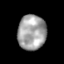
Tissue: skin
Cell type: Epithelial cells
Senescence score: 0.2839
Nuclear area (px): 969
Mean DAPI intensity: 162.175